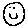
Label: smiley face